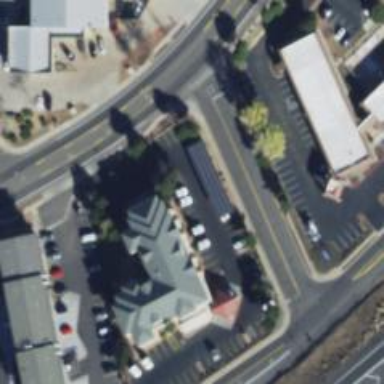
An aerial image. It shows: Hotel building.